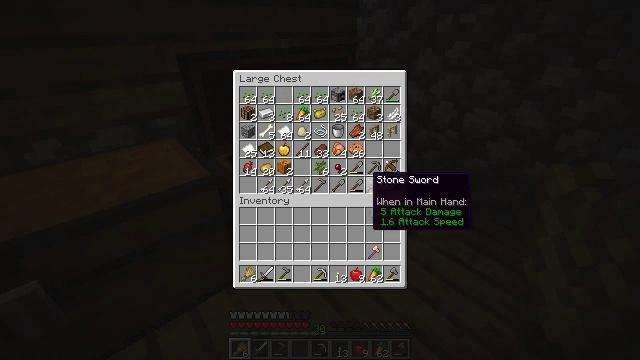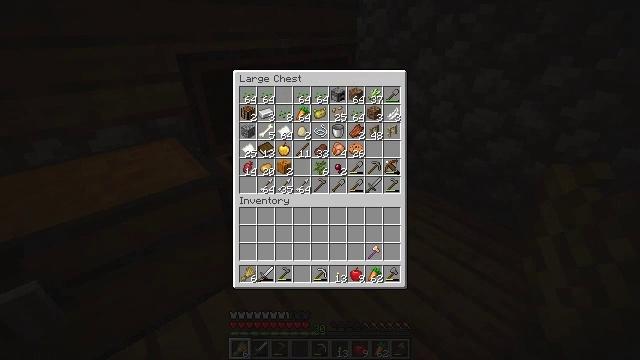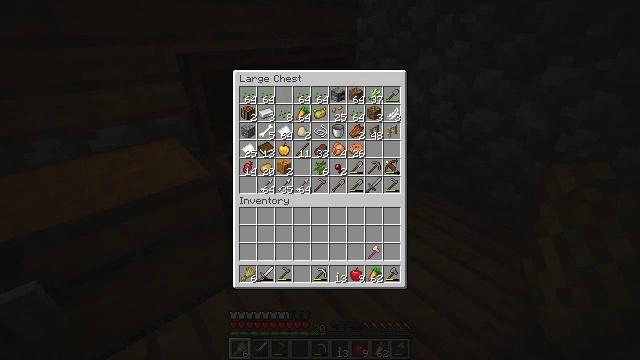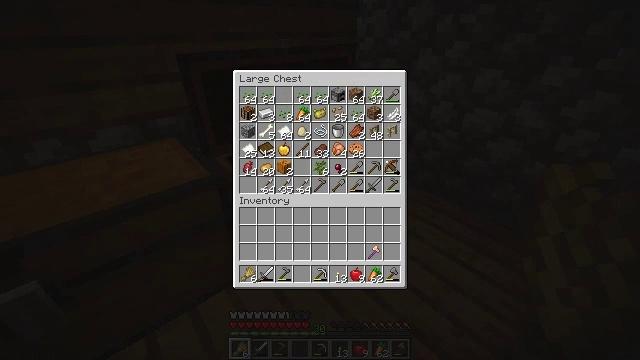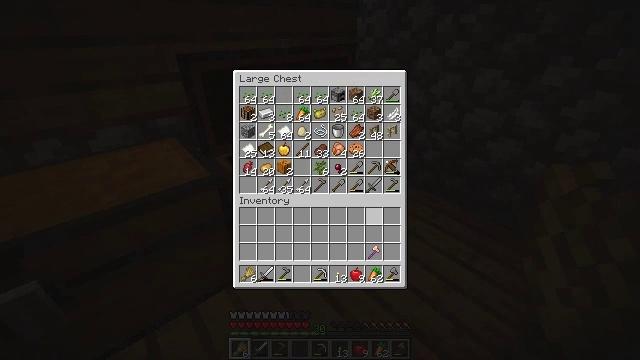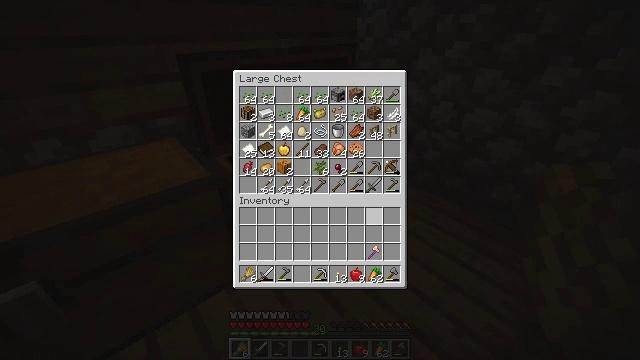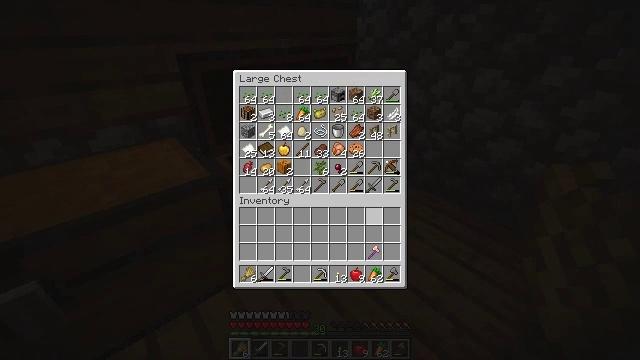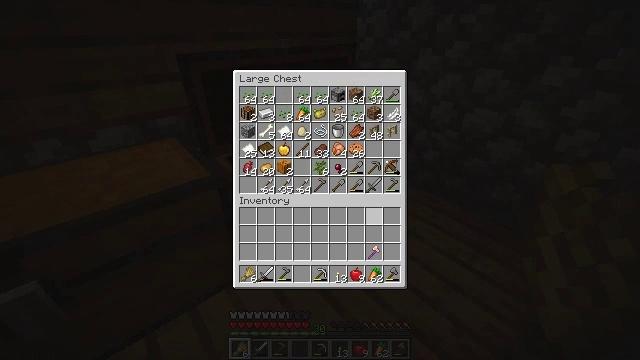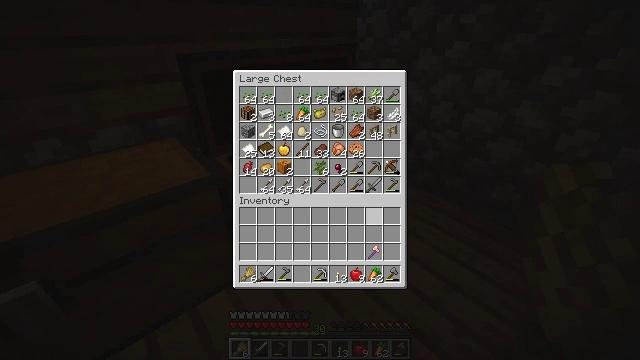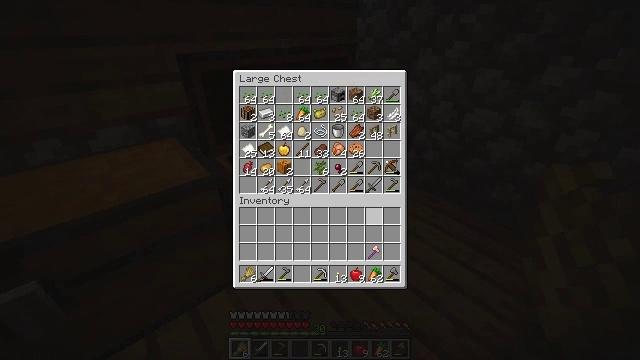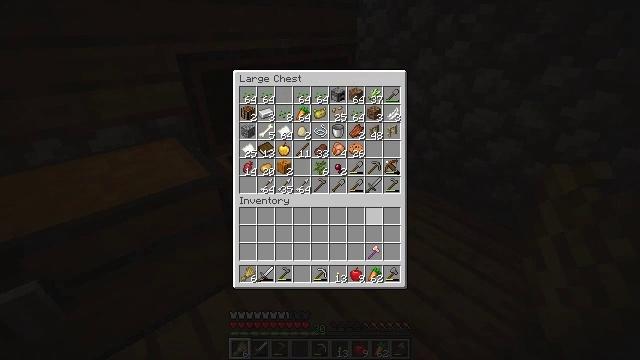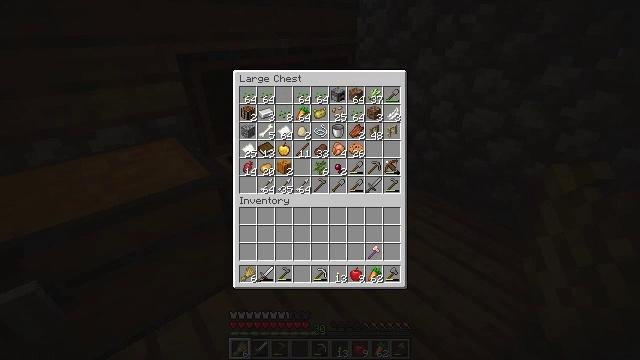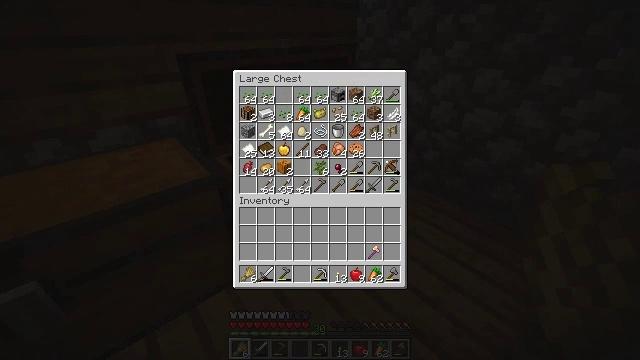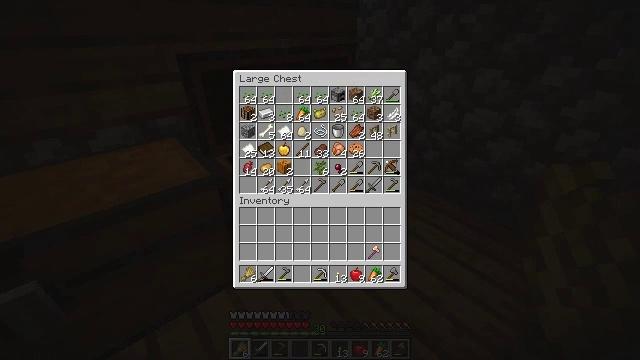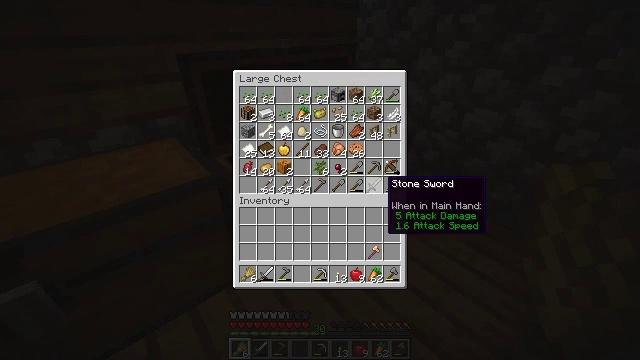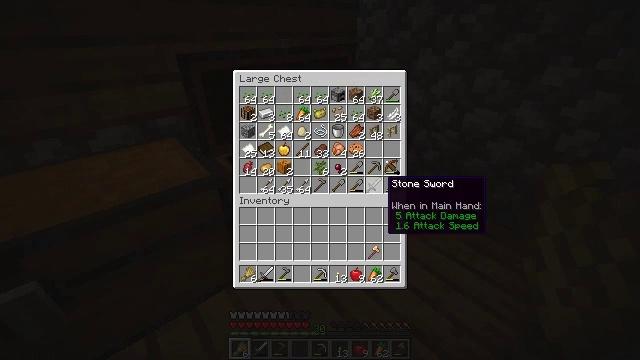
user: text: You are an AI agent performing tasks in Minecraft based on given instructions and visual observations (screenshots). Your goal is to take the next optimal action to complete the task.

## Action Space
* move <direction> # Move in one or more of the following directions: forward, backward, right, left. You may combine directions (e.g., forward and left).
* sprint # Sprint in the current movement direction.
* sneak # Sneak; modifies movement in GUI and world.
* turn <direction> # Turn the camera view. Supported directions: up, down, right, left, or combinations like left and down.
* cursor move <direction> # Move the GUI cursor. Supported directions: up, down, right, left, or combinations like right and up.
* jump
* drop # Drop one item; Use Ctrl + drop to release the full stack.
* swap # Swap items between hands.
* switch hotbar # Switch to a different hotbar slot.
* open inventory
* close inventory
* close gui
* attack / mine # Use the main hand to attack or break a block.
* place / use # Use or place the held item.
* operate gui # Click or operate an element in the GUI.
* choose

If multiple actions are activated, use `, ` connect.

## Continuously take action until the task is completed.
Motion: motion action
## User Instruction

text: Cut down the tree and harvest oak logs.
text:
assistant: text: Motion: sneak, cursor move down
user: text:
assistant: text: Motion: sneak
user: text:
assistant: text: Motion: sneak
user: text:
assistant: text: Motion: sneak
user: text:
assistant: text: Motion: sneak
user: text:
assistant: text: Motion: sneak
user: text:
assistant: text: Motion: sneak
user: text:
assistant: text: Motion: sneak
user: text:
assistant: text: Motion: sneak
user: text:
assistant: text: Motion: sneak
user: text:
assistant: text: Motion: sneak
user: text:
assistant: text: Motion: sneak
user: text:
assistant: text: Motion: sneak
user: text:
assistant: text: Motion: sneak
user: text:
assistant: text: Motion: sneak
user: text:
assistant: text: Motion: sneak
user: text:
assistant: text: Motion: sneak
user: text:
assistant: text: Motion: sneak
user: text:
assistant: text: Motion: sneak
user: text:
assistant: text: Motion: sneak
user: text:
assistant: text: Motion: sneak, cursor move left
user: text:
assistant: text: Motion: sneak, cursor move left
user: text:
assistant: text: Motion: sneak, cursor move left
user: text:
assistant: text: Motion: sneak
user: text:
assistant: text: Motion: sneak
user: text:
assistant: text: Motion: sneak, cursor move right
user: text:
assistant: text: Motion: sneak, cursor move right
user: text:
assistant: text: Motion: sneak, cursor move right
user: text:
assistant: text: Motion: sneak, cursor move right
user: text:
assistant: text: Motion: sneak